Question: I am trying to download a huge file via curl. As far as I can see it there is some bash script hooked in between to deliver the correct file (in that case a virtual machine that runs IE10):
'''
curl -s https://raw.githubusercontent.com/xdissent/ievms/master/ievms.sh | IEVMS_VERSIONS=10 bash
'''
Due to a wobbly internet connection the download fails constantly so I need a way to resume the download at its current position. I've tried resuming the download like so:
'''
curl -s -C - https://raw.githubusercontent.com/xdissent/ievms/master/ievms.sh | IEVMS_VERSIONS=10 bash
'''
However, all I get is some MD5 check failed error...am I missing something?

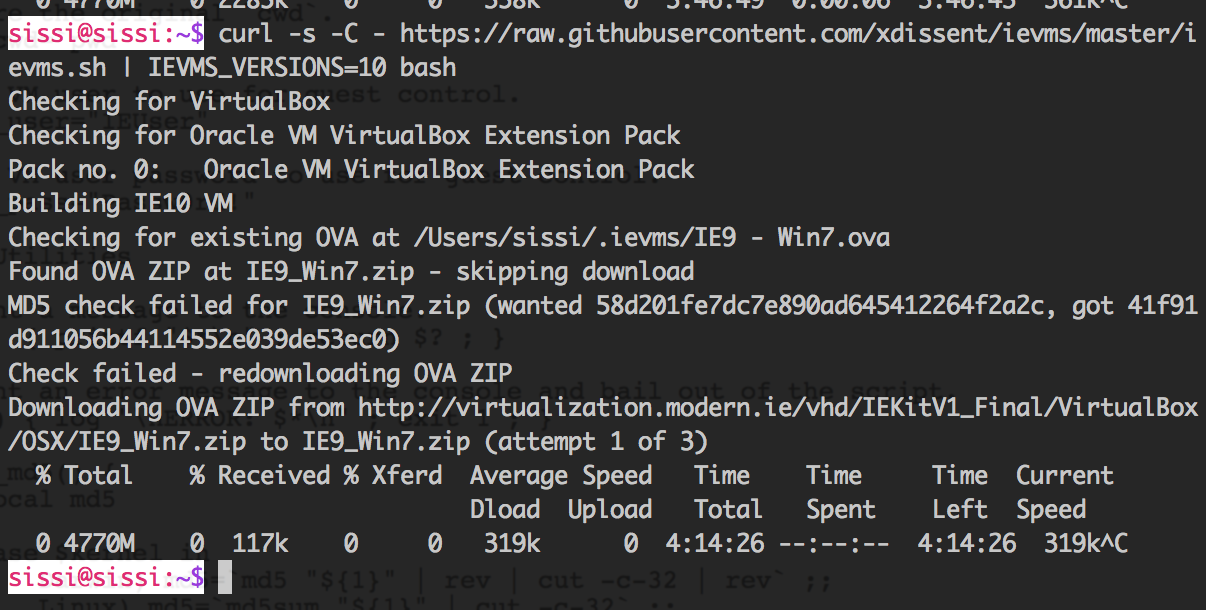
Answer: The curl command you're running there doesn't download the VM images. It <URL> and then pipes the script to 'bash', which executes it.
Looking at the script, it looks like the file it downloads for IE10 is here:
> <URL>
I think if you download that file (you could use your browser or curl) and put it in '~/.ievms', and then run the command again, it should see that the file has already been downloaded and finish the installation.
If the partially-downloaded file is already there, then you could resume that download with this command:
'''
curl -L "http://virtualization.modern.ie/vhd/IEKitV1_Final/VirtualBox/OSX/IE10_Win8.zip" -C - -o ~/.ievms/IE10_Win8.zip
'''
(Then run the original IEVMs curl command to finish installation.)